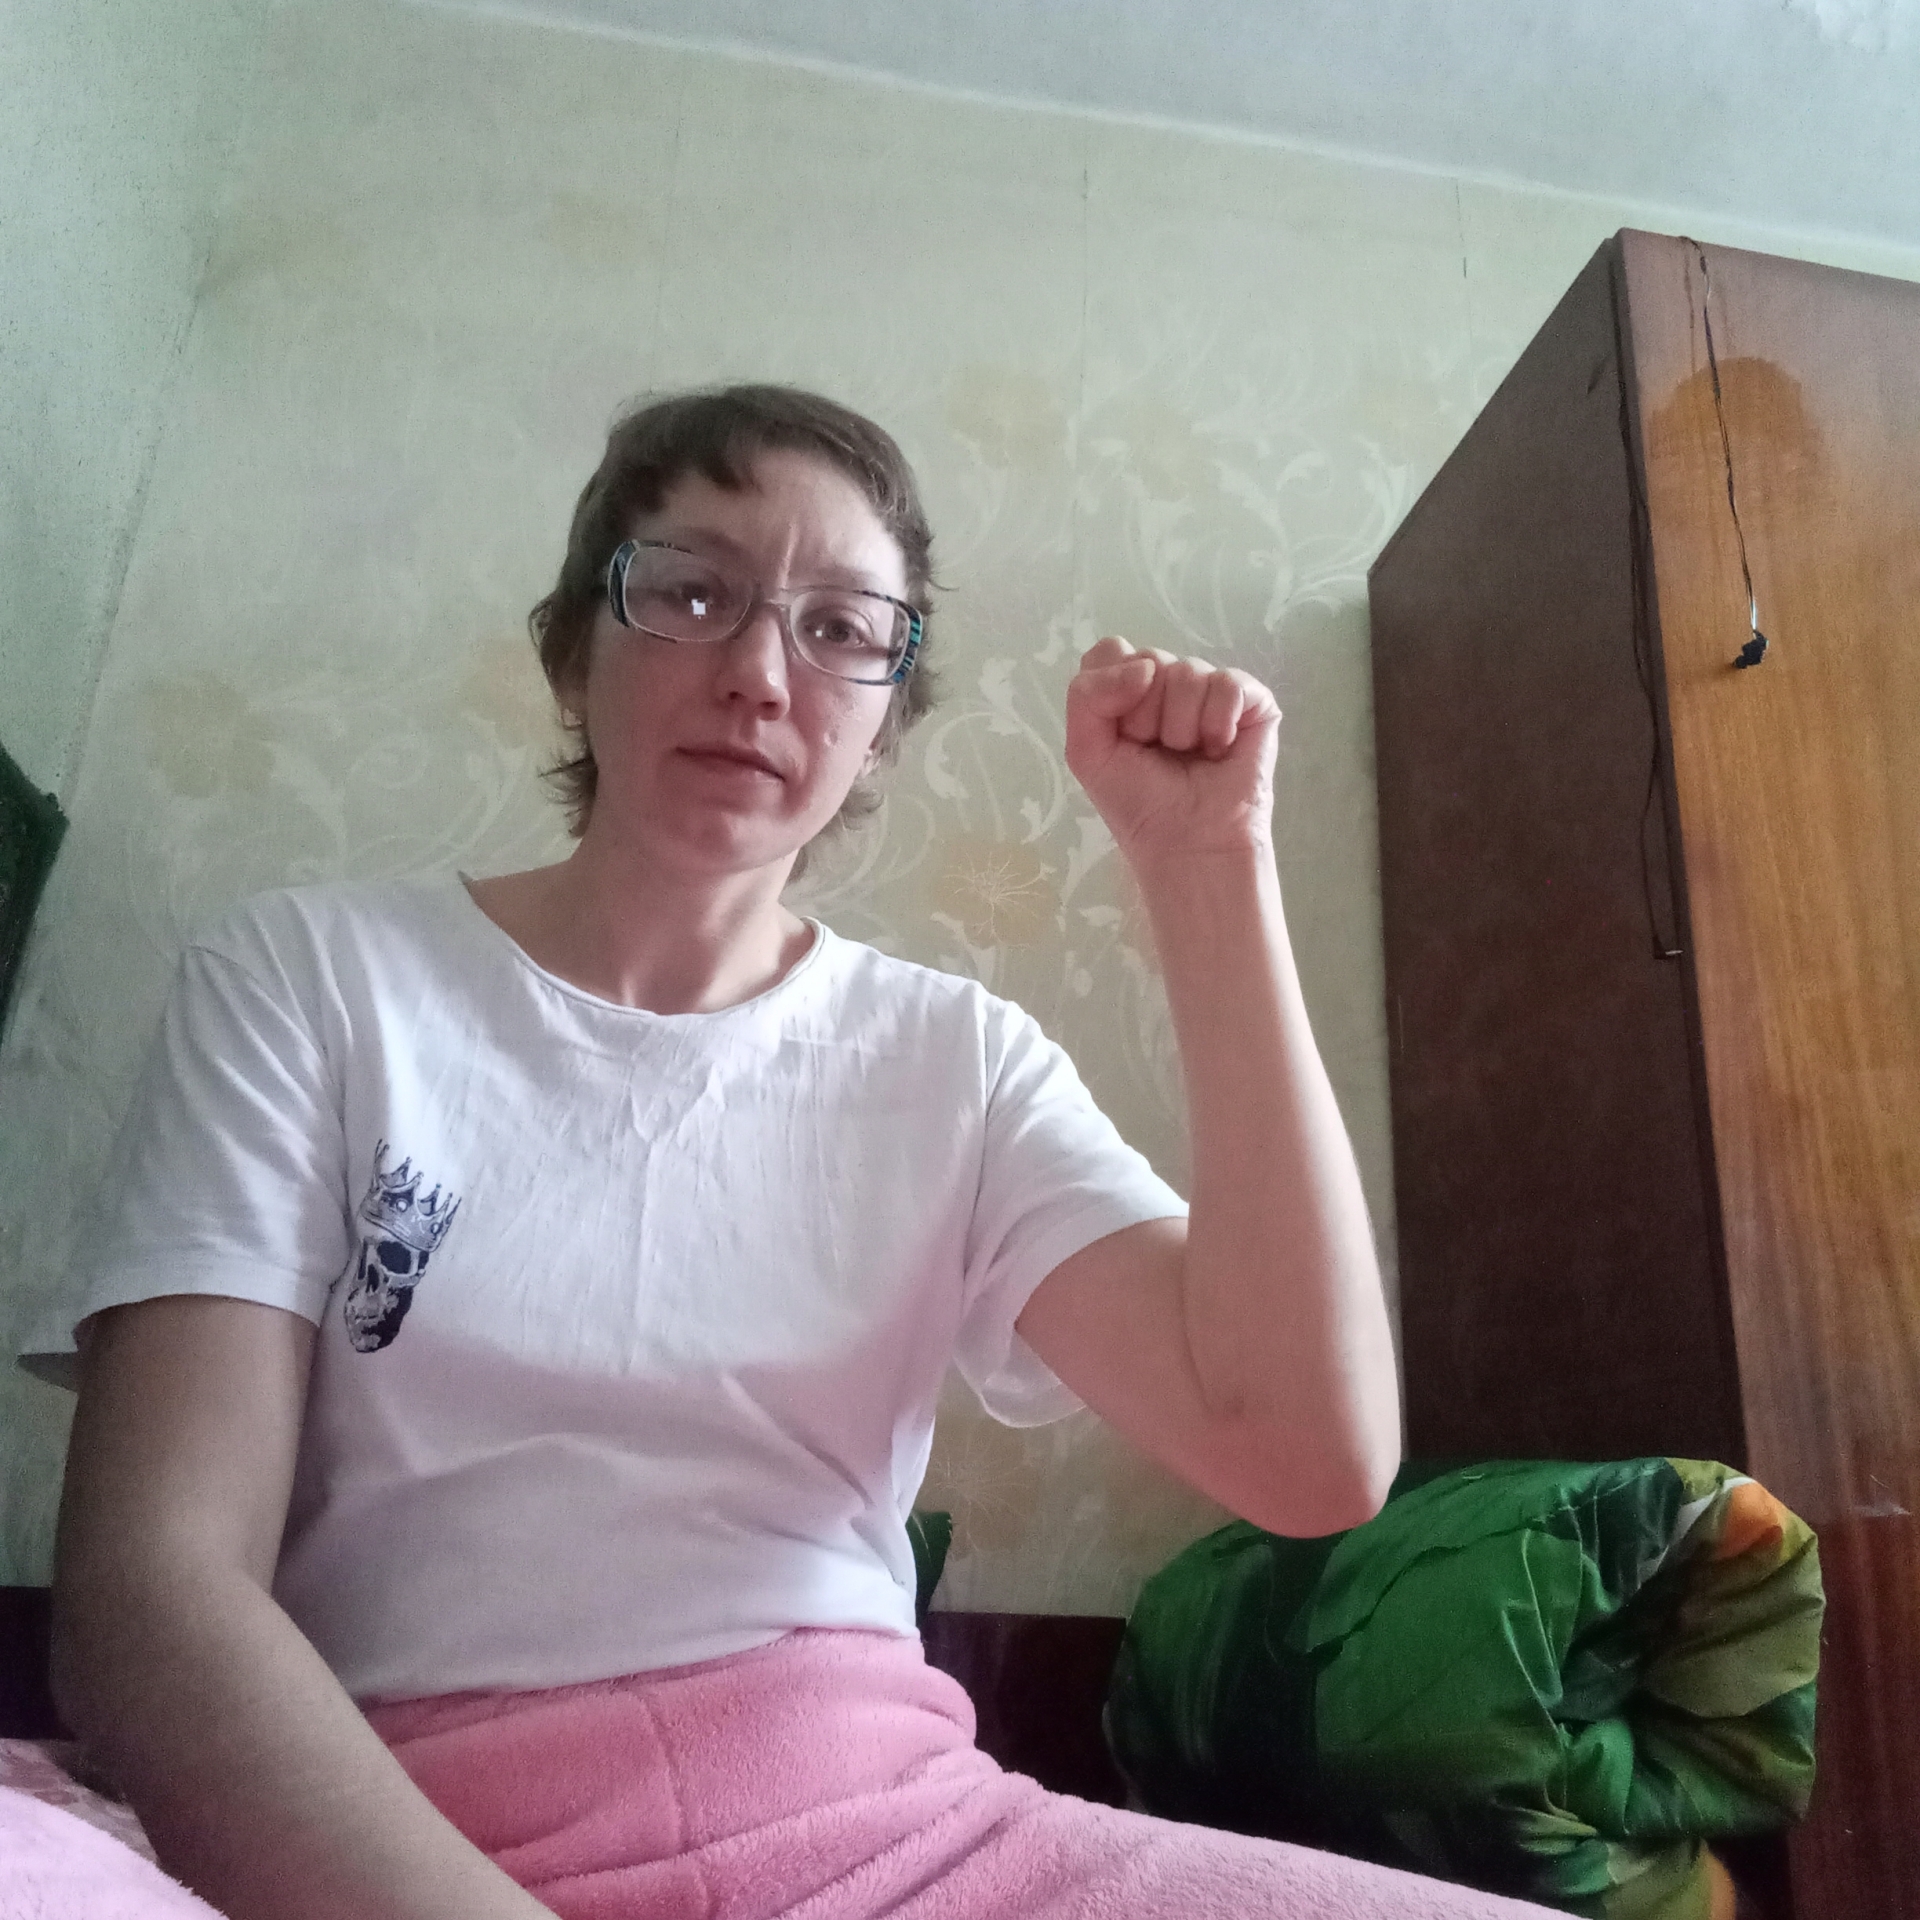
Label: noise